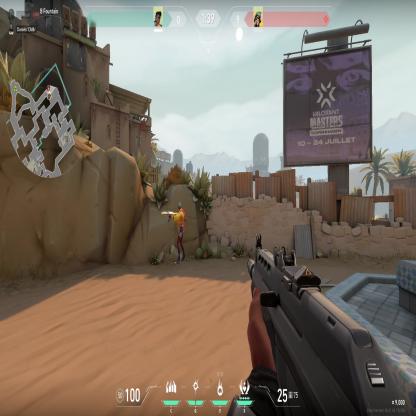
Label: enemy